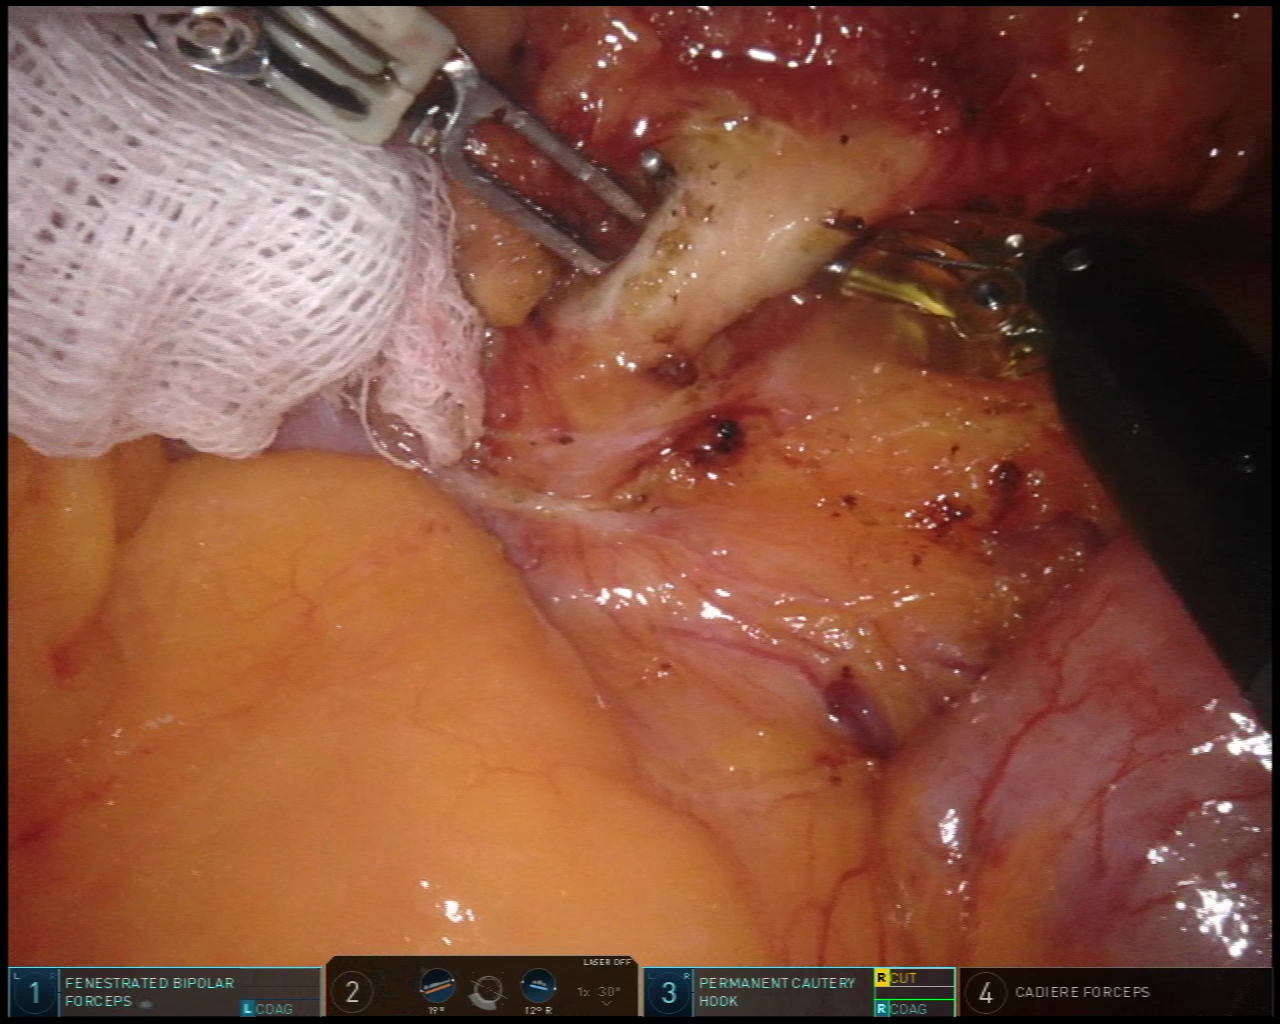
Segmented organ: inferior_mesenteric_artery
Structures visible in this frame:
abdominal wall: no
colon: no
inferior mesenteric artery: yes
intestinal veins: no
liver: no
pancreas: no
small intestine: yes
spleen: no
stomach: no
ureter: no
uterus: no
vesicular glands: no